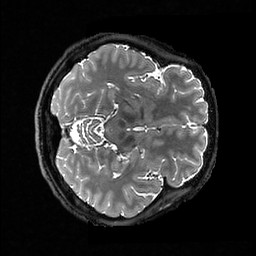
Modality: T2w
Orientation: axial
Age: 43
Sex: female
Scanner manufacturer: ge
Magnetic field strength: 3 T
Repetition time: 3.202 s
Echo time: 0.06683 s